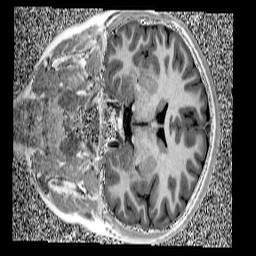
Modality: UNIT1
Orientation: coronal
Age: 12
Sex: female
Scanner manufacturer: siemens
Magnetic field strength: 3 T
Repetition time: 4 s
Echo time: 0.00299 s